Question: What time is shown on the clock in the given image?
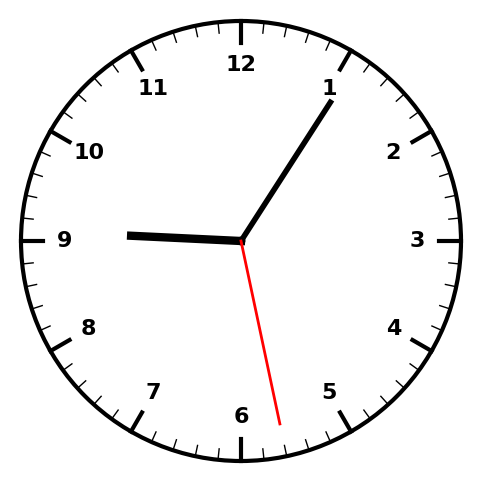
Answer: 09:05:28